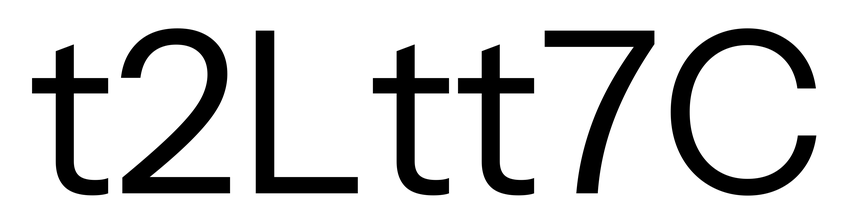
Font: InstrumentSans_Regular